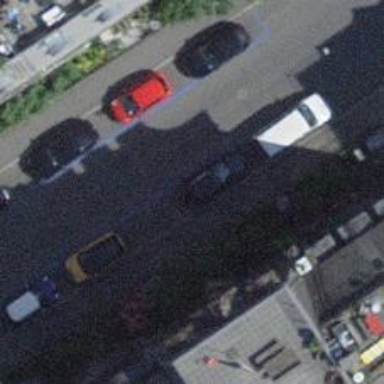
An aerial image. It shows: Parking lane with parallel orientation.